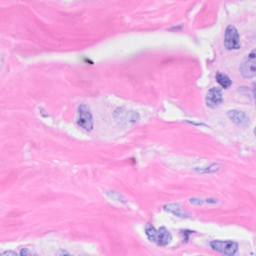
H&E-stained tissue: Breast